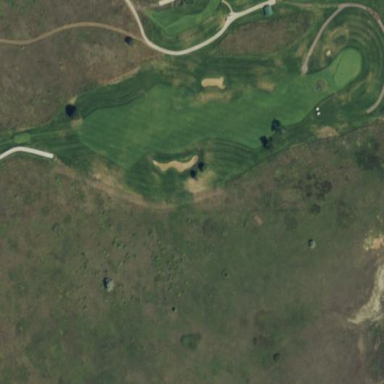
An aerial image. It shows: Area with grass used as rough in golf course.